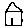
Label: house